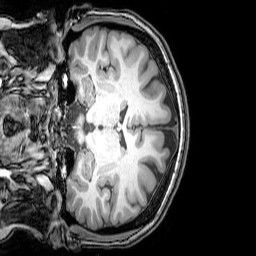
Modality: T1w
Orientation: coronal
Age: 25
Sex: female
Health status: healthy
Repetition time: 0.081 s
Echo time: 0.037 s